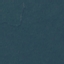
Label: Forest